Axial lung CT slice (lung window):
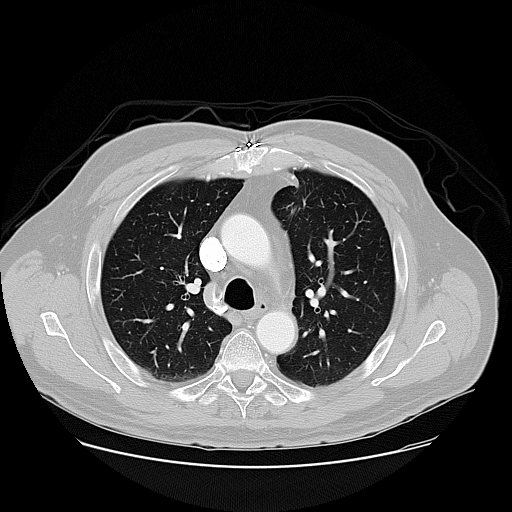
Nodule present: no